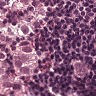
Metastatic tissue present: yes